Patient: sex F, age 44
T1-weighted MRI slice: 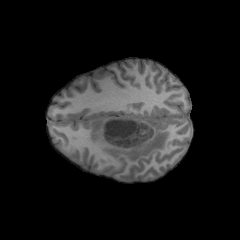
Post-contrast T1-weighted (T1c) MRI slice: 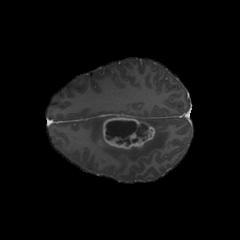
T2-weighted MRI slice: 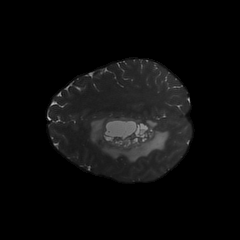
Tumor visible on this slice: yes
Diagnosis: Glioblastoma, IDH-wildtype
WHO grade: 4